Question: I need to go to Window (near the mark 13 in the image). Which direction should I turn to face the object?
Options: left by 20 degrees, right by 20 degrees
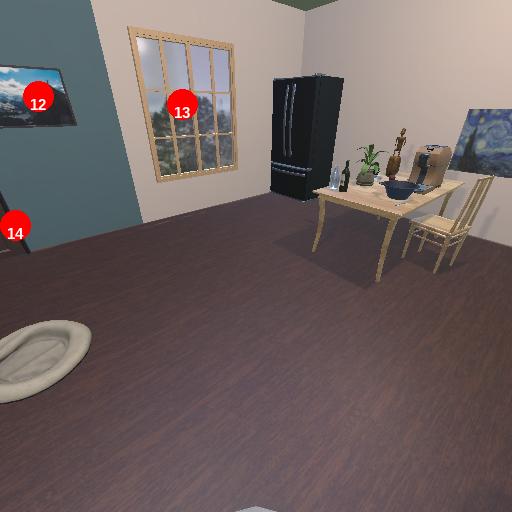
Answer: left by 20 degrees